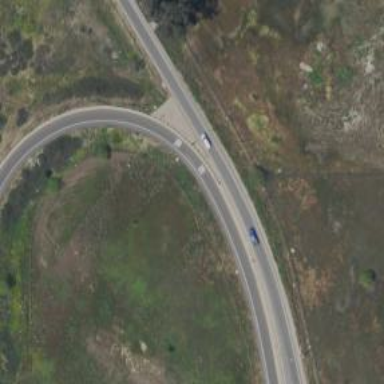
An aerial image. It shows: Asphalt motorway link.